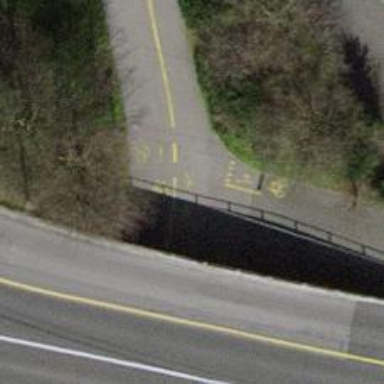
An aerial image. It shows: Asphalt pedestrian road.